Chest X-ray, PA view. Patient: 69 years old, sex F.
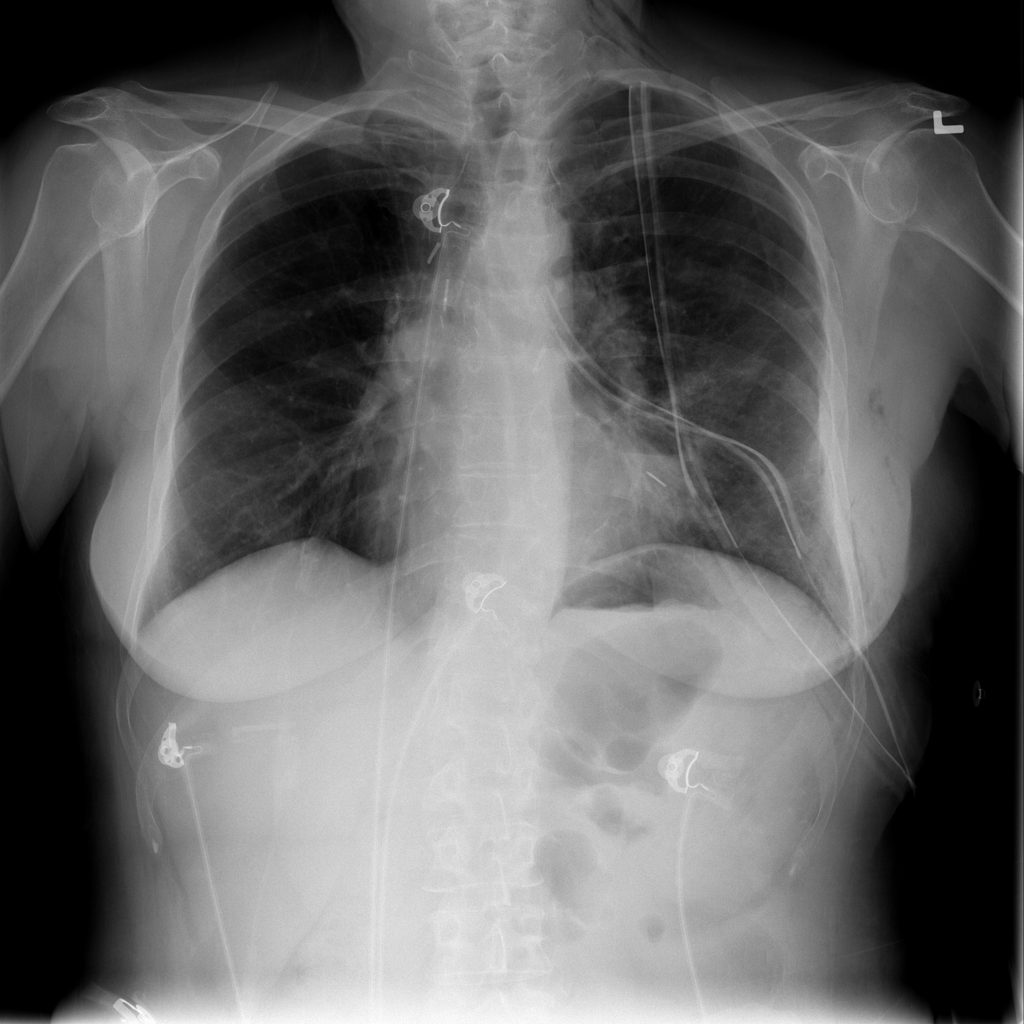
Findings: No Finding